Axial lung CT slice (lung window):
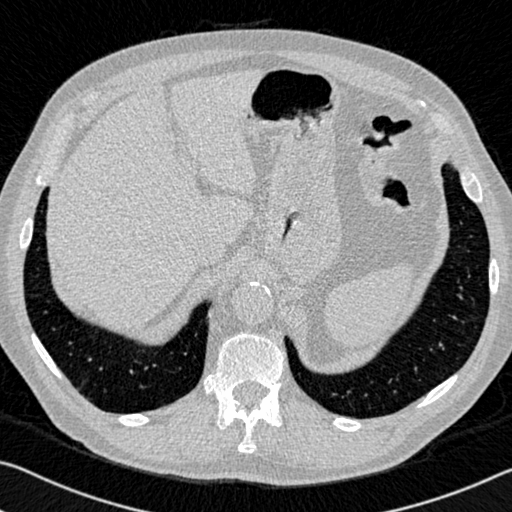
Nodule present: no